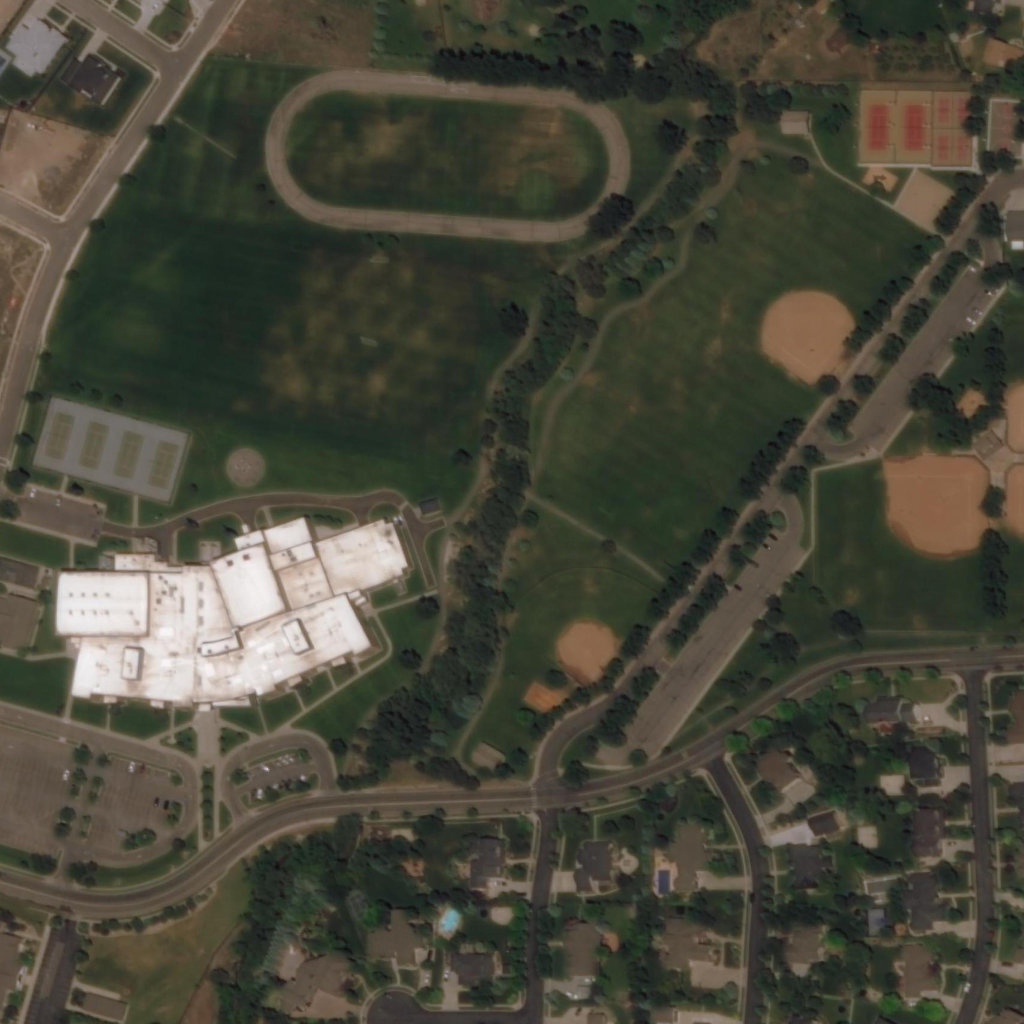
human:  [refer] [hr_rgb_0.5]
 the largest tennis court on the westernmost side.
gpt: <box>[[2, 38, 18, 49, 0]]</box>